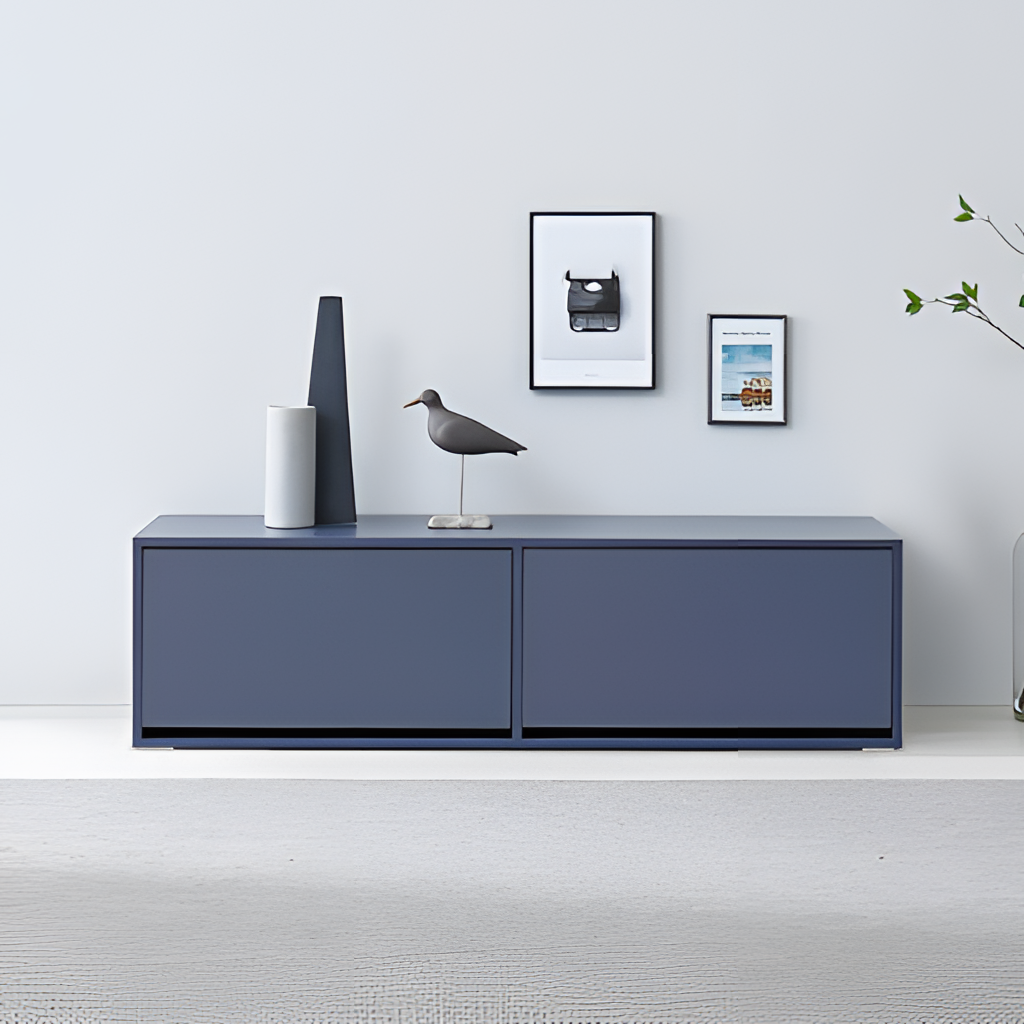
blue lacquer sideboard, living room, minimalistic, wood flooring, with plank pattern, paint wallpaper, with solid pattern